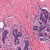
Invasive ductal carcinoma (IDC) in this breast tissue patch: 0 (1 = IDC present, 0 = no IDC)